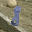
Label: 8